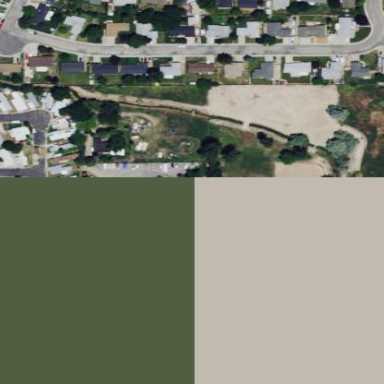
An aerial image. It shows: Residential area known as trailer park.